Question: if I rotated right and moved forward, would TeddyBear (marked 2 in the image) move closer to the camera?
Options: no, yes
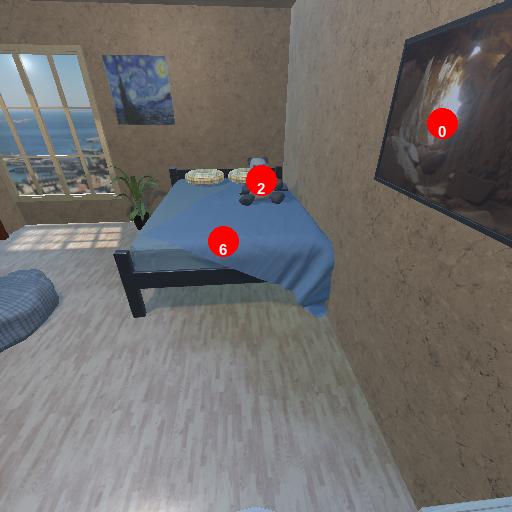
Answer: no